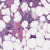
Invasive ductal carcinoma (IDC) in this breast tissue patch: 1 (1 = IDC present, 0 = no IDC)